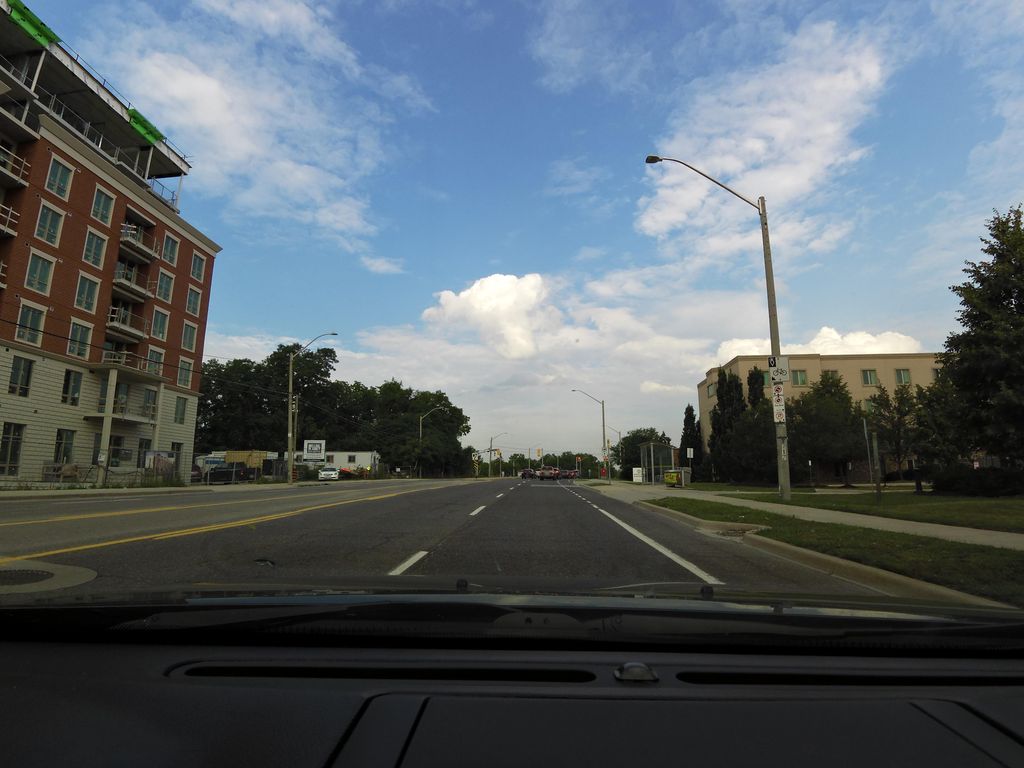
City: hamilton